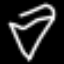
Label: diamond